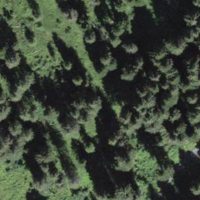
EUNIS habitat code: 43
Species observed at this site:
Equisetum sylvaticum